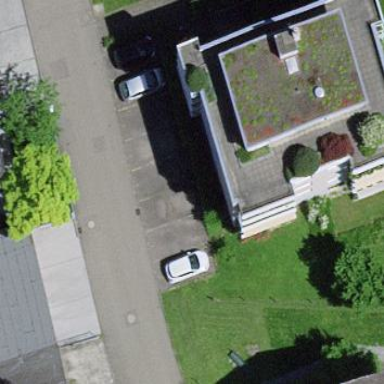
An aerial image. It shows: Street-side parking area.